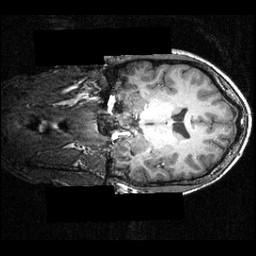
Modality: T1w
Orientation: coronal
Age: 22
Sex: male
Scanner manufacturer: siemens
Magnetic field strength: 3.951 T
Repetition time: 1.5 s
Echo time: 0.00335 s